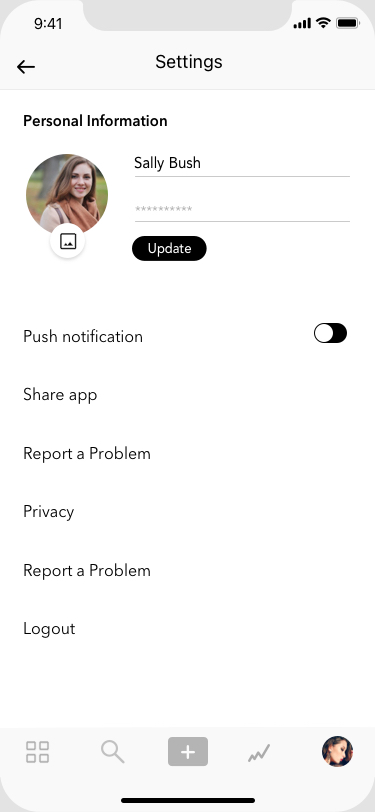
Text in this UI design:
Settings
Push notification
Share app
Report a Problem
Privacy
Report a Problem
Logout
Personal Information
Update
Sally Bush
**********